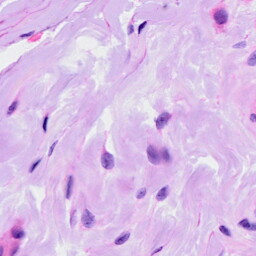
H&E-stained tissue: Ovarian